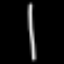
Label: line